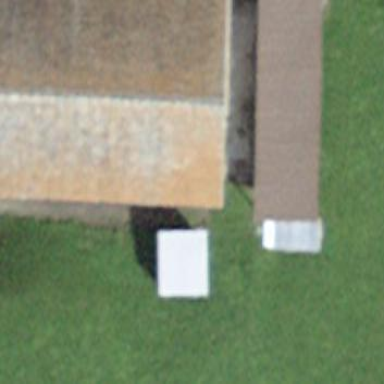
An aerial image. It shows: Farm auxiliary building.